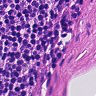
Metastatic tissue present: no